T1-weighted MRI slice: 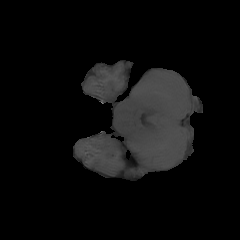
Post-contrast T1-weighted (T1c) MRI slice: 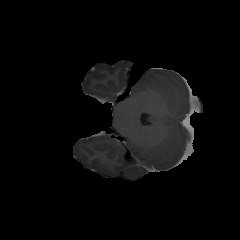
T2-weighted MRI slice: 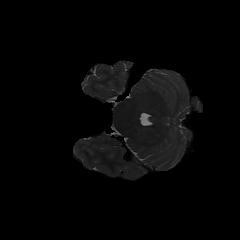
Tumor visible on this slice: no